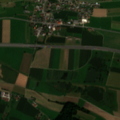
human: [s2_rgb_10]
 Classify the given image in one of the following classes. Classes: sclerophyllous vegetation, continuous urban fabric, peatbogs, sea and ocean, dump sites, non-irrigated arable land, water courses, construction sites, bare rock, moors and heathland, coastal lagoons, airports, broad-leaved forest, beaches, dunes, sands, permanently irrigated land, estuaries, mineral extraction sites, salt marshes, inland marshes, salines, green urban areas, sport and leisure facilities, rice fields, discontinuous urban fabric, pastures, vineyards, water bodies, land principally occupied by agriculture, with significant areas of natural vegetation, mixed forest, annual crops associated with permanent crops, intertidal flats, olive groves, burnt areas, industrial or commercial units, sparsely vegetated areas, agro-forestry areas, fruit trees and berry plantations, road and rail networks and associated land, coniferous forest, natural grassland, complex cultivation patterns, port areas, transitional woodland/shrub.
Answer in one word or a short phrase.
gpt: discontinuous urban fabric, non-irrigated arable land, pastures, complex cultivation patterns, mixed forest